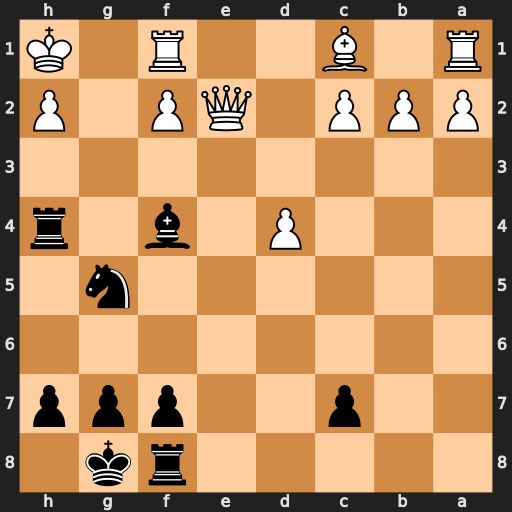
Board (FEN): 5rk1/2p2ppp/8/6n1/3P1b1r/8/PPP1QP1P/R1B2R1K
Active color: b
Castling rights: -
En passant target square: -
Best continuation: Rxh2+ Kg1 Nh3#